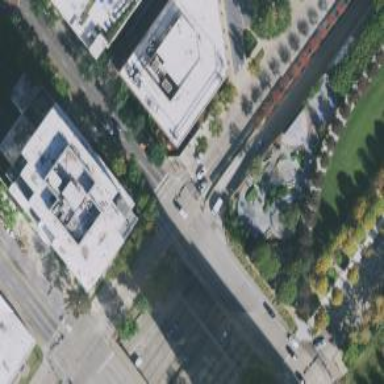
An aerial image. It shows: Tertiary road with separate sidewalks. The road has embedded tram rails.